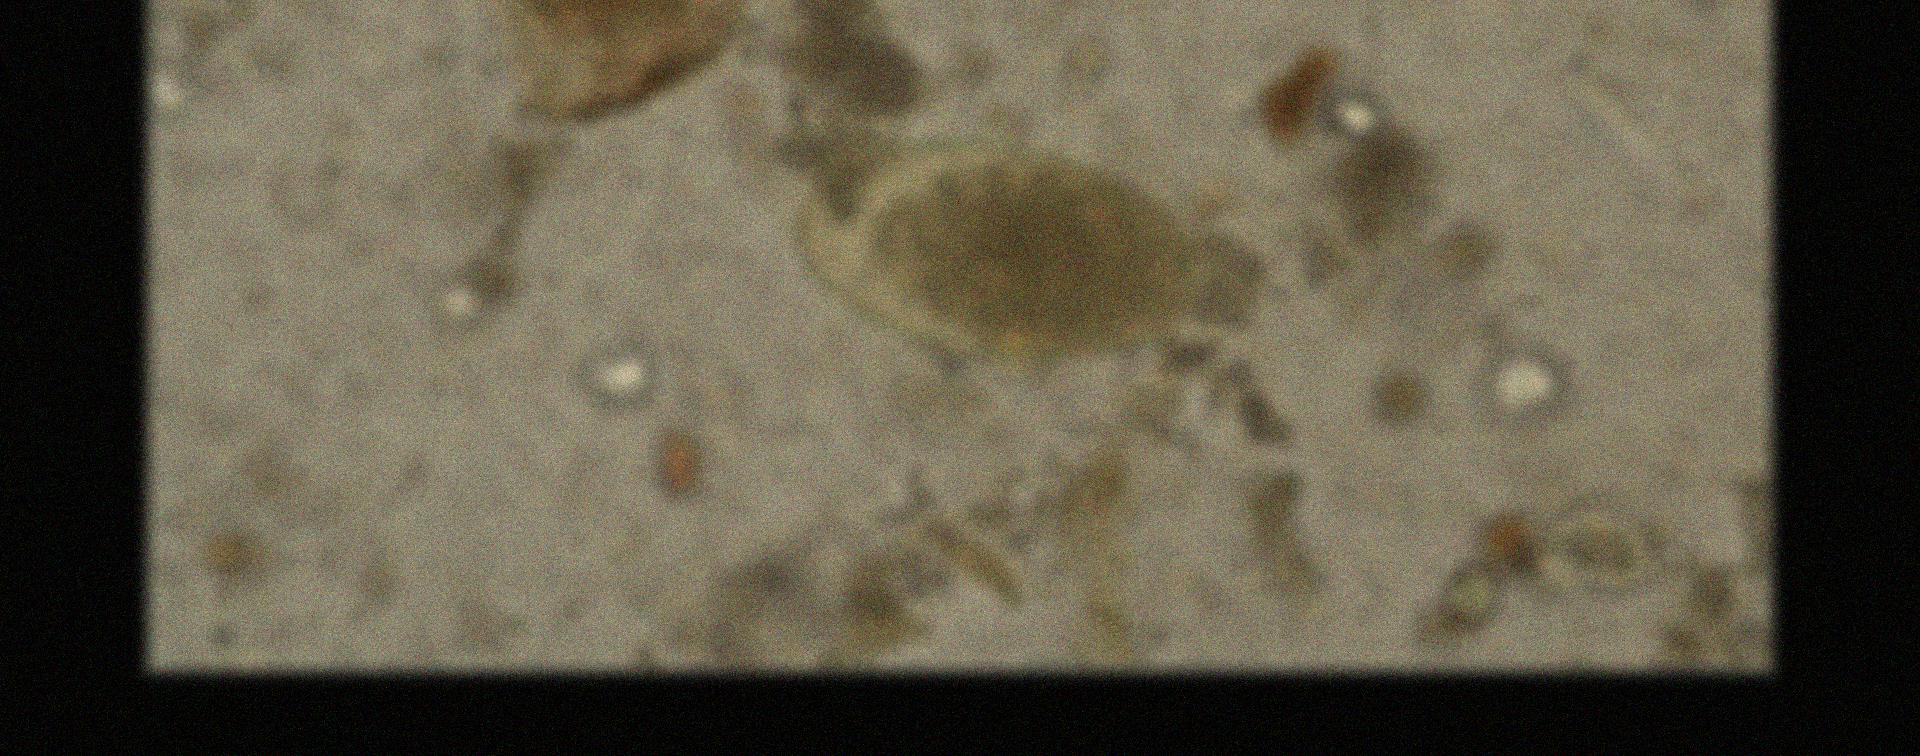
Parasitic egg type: Fasciolopsis buski